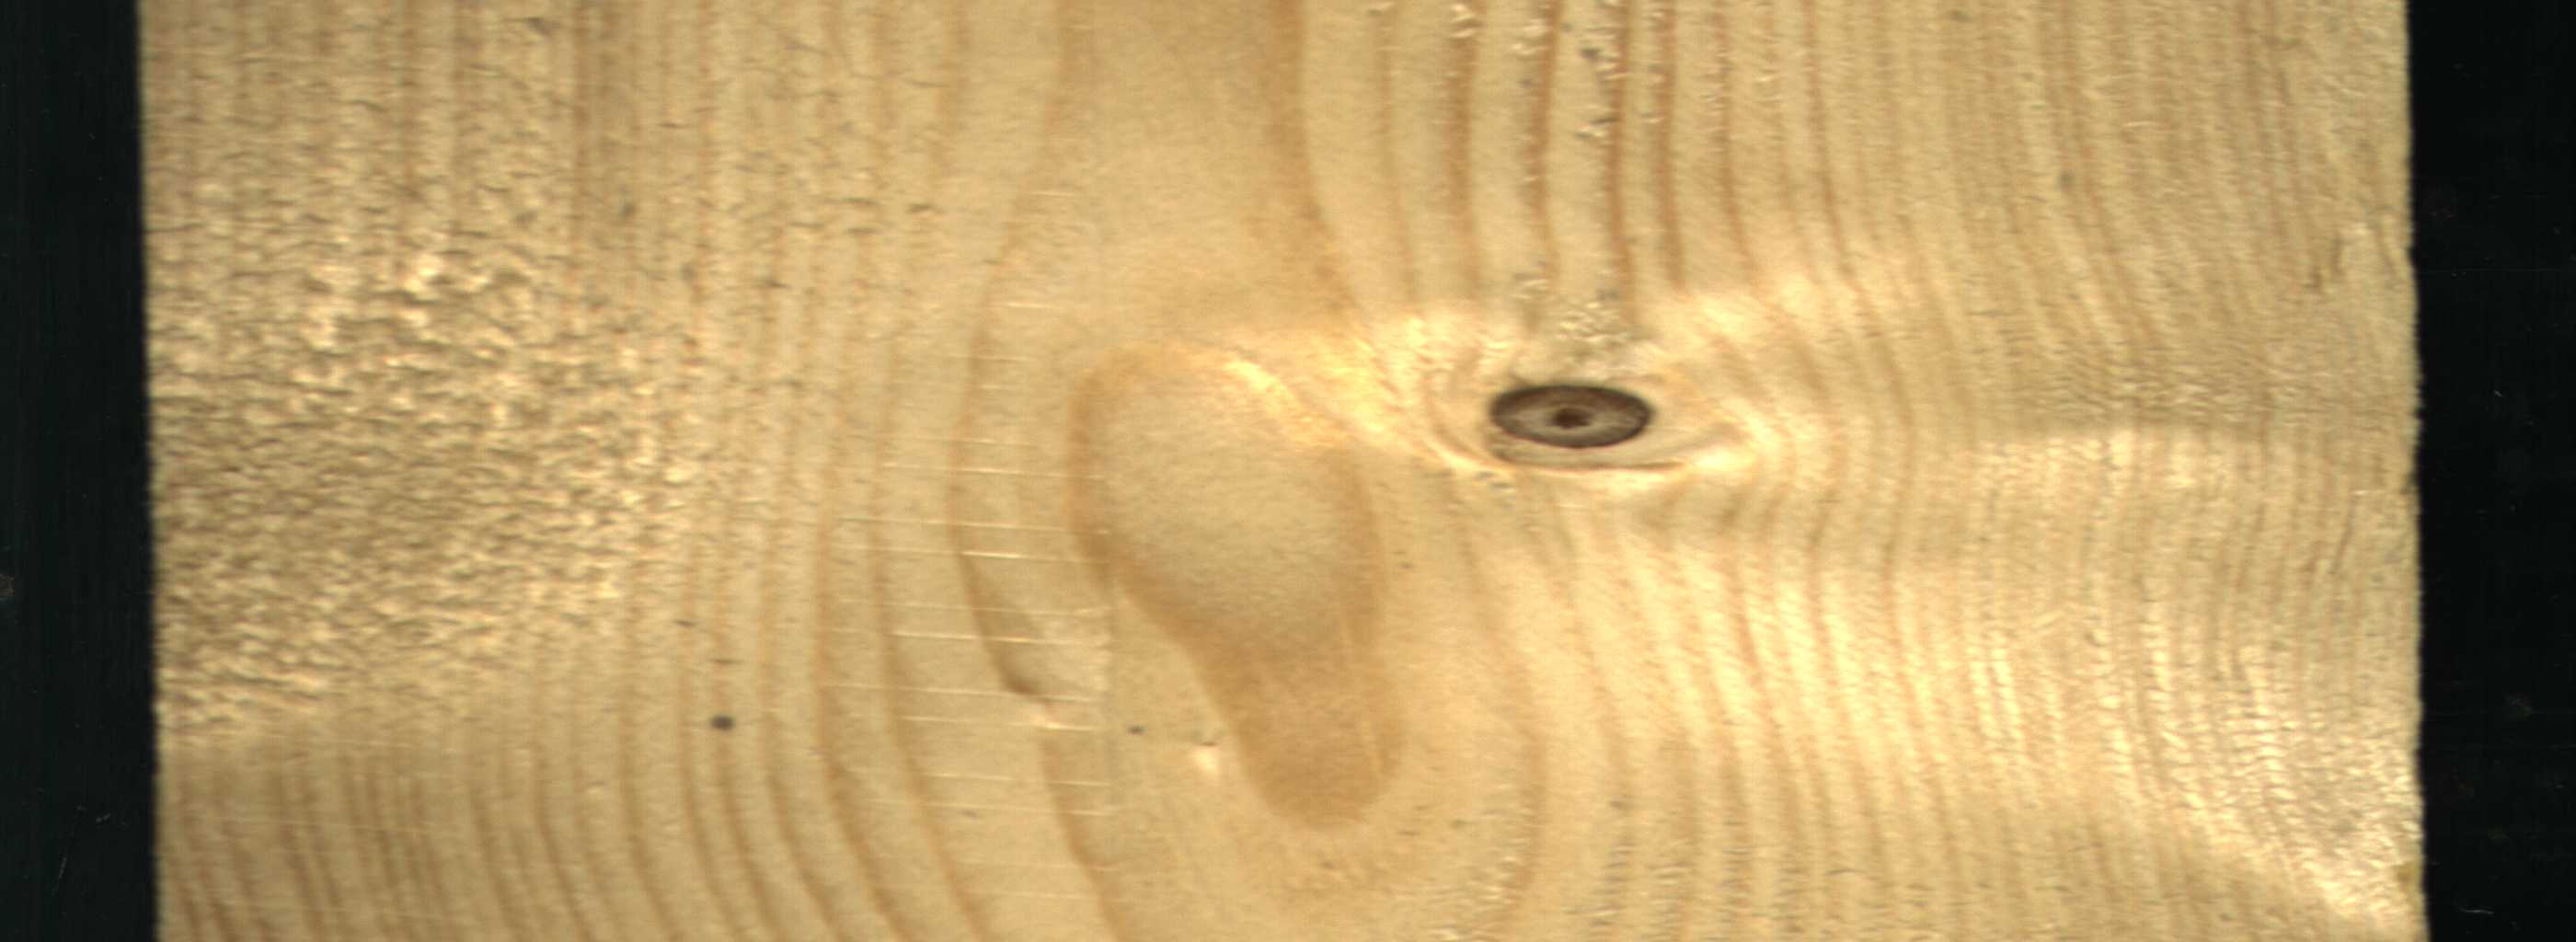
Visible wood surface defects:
Dead_Knot